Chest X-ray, PA view. Patient: 52 years old, sex F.
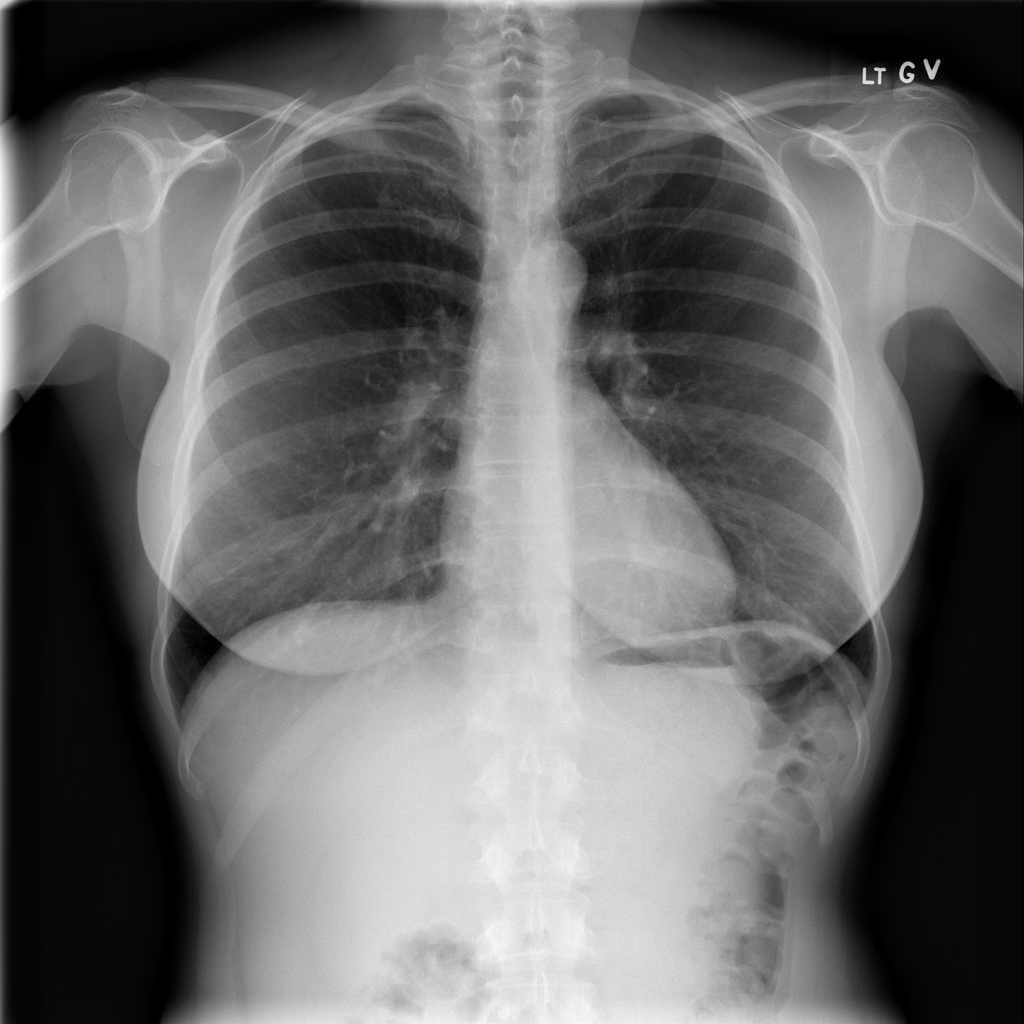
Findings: No Finding